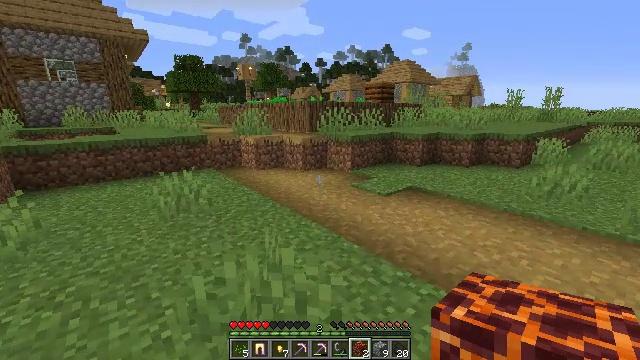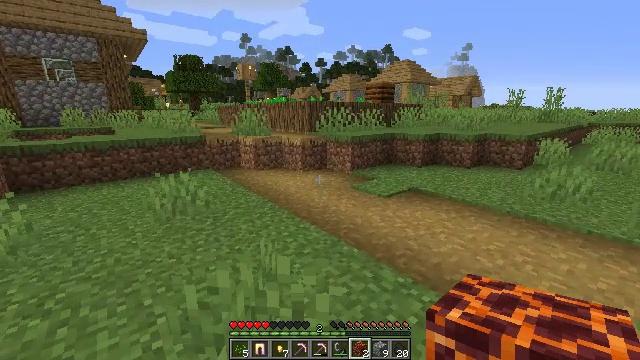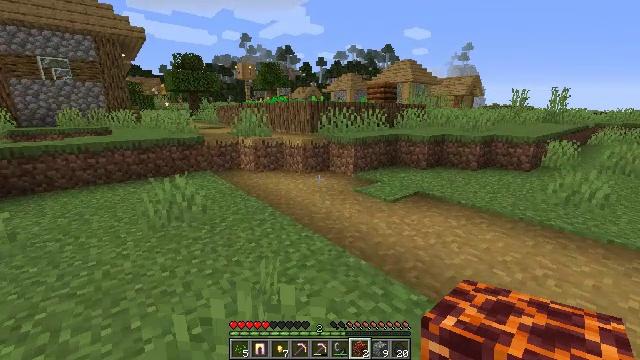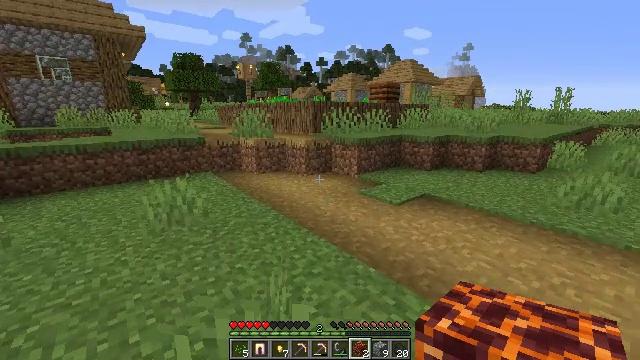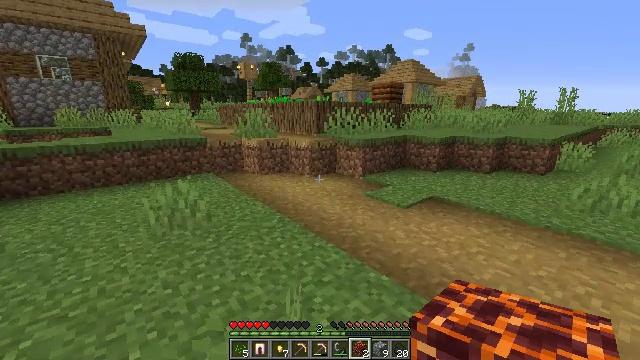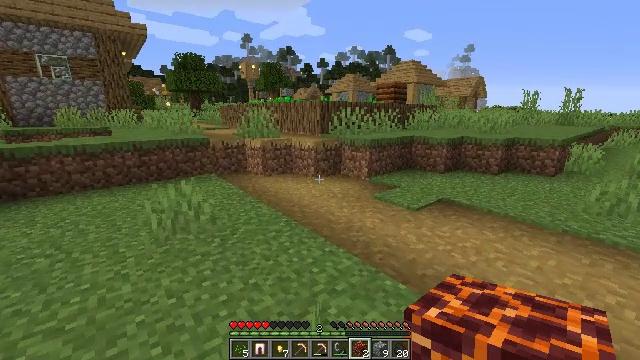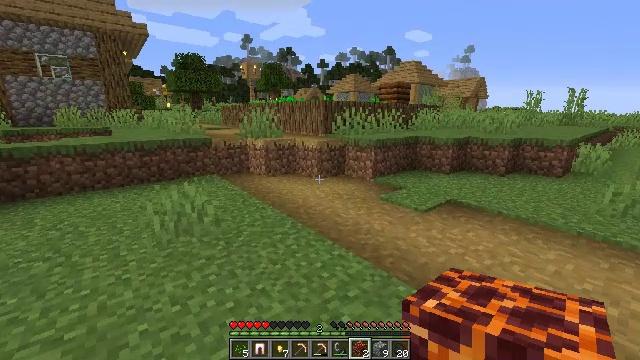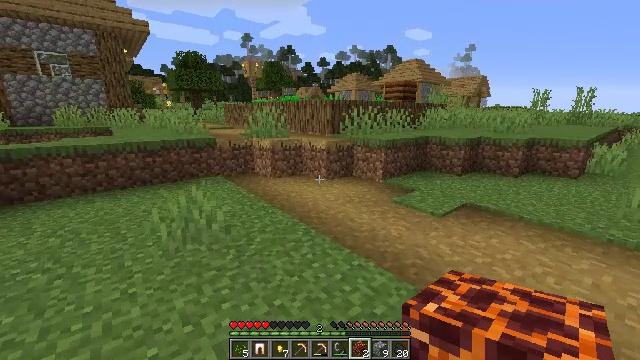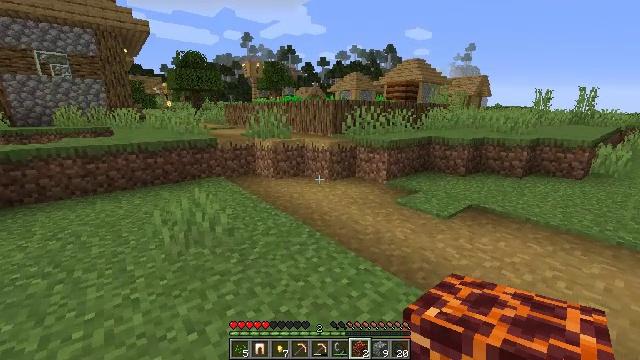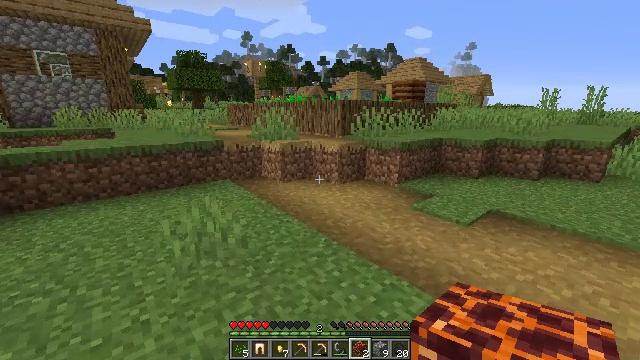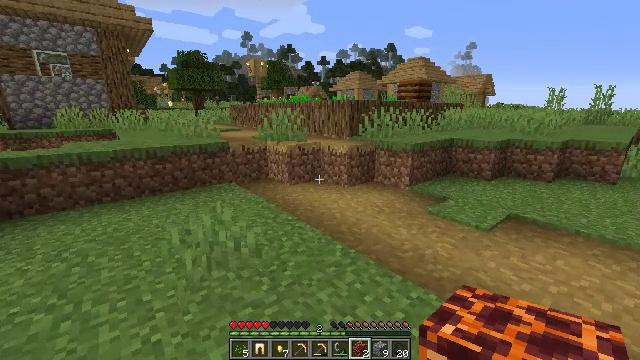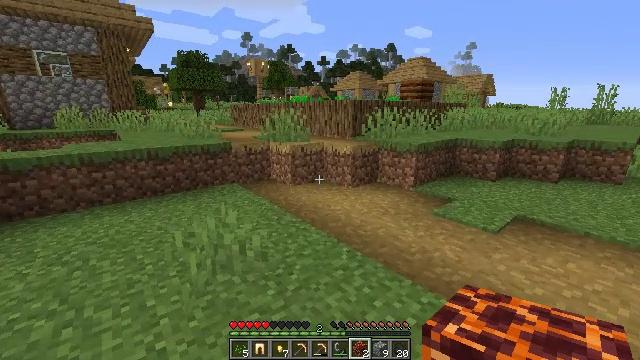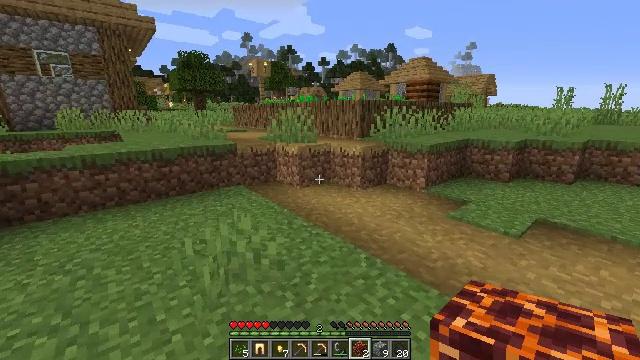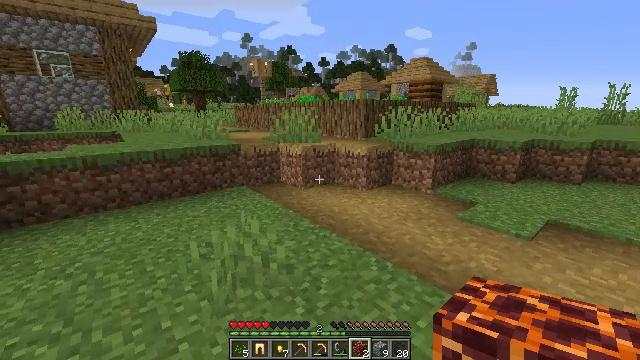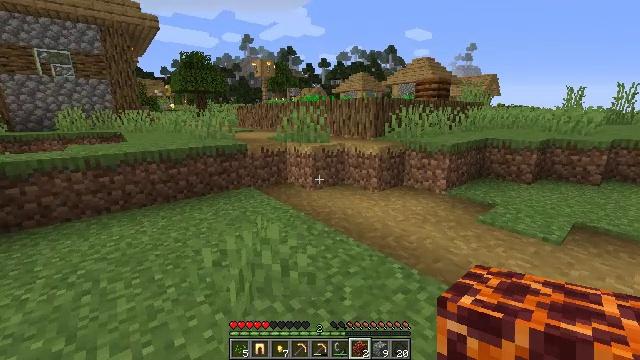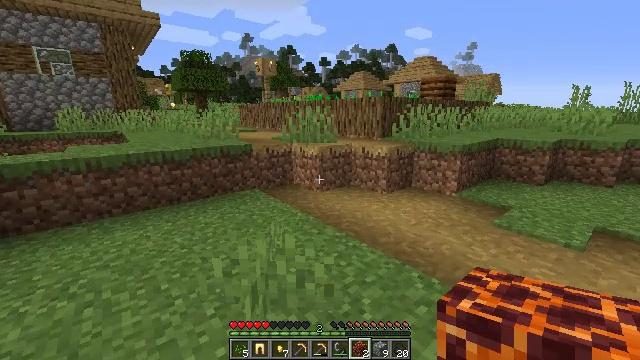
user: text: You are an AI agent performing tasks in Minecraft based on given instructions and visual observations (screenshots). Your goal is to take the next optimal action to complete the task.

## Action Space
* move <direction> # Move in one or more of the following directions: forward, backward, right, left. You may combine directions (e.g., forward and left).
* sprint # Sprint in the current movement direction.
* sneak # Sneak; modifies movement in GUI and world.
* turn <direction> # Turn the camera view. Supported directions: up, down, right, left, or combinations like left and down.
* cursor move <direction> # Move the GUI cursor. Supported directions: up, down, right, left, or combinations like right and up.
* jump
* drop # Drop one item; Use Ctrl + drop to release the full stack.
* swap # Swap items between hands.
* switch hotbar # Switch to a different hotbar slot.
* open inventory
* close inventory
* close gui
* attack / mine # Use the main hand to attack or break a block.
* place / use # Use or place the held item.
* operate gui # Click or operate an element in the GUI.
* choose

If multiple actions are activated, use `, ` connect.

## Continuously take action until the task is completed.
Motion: motion action
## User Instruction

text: Gather oak logs from trees.
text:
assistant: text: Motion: move forward
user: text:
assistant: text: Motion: move forward and move left
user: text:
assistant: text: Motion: move forward and move left
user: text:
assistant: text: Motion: move forward and move left
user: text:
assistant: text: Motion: move forward and move left
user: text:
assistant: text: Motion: move forward and move left
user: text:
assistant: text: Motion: move forward and move left
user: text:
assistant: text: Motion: move forward and move left
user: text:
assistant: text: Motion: move forward and move left
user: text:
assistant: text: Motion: move forward and move left
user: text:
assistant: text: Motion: move forward and move left
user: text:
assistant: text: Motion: move forward and move left
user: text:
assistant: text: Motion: move forward and move left
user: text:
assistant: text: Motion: move forward and move left
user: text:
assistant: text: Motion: move forward and move left
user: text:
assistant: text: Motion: move forward and move left
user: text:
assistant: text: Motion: move forward and move left
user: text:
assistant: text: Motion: move forward and move left
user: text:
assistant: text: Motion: move forward and move left
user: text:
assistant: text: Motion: move forward and move left
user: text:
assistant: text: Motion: move forward and move left
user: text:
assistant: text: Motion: move forward
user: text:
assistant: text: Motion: move forward
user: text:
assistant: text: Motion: move forward
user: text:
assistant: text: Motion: move forward
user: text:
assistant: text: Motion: move forward
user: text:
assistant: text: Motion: move forward
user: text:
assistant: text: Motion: move forward
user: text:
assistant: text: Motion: move forward and move left
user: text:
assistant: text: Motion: move forward and move left